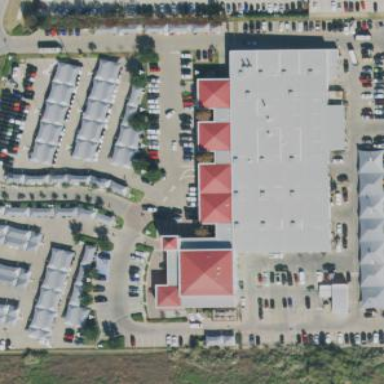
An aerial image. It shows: Building housing car shop.